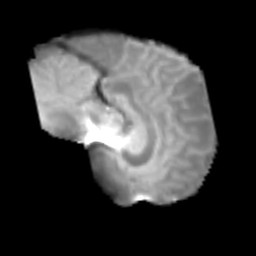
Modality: T2w
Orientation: sagittal
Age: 24
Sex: male
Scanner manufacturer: siemens
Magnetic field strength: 3 T
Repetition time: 2.3 s
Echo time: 0.085 s